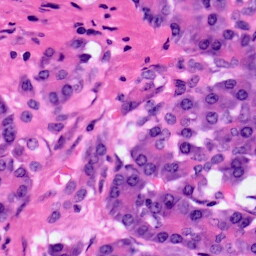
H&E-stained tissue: Pancreatic